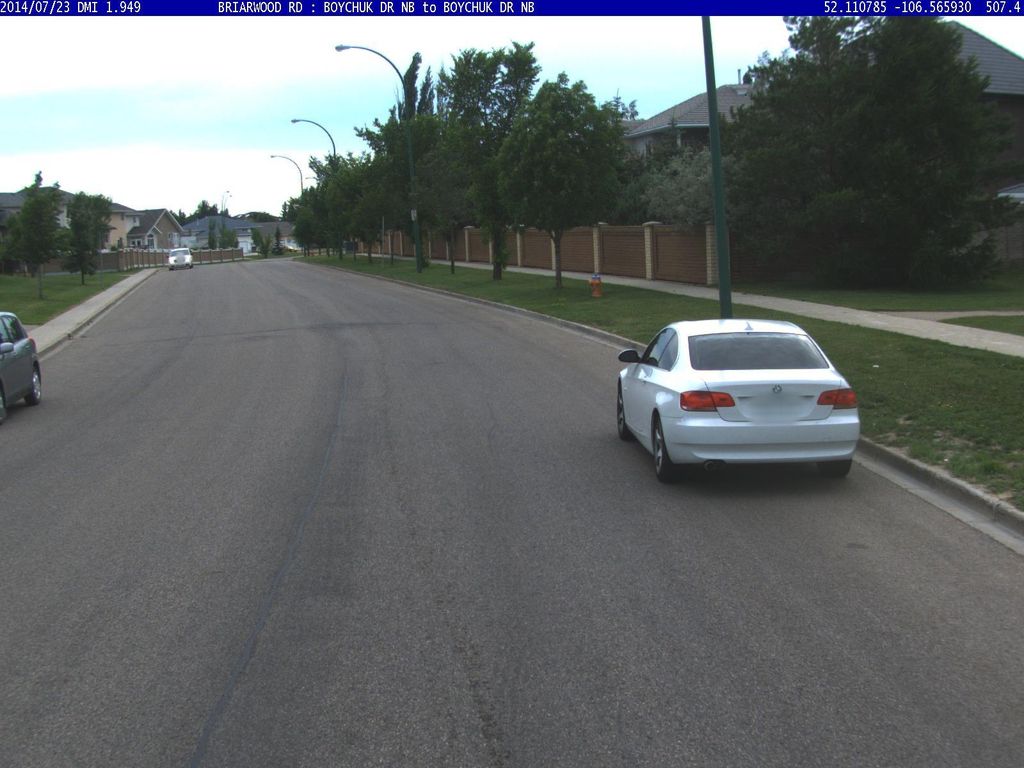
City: saskatoon